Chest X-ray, AP view. Patient: 10 years old, sex M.
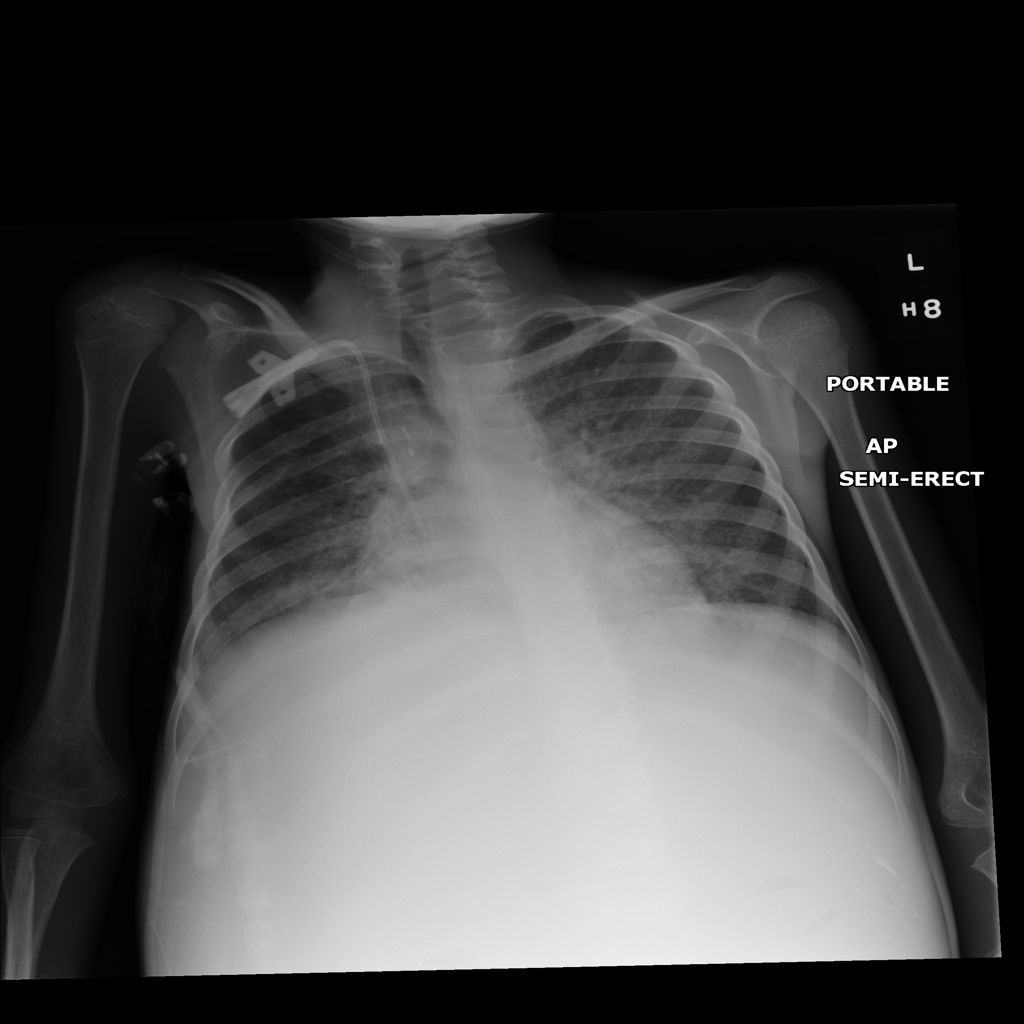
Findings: Pneumonia